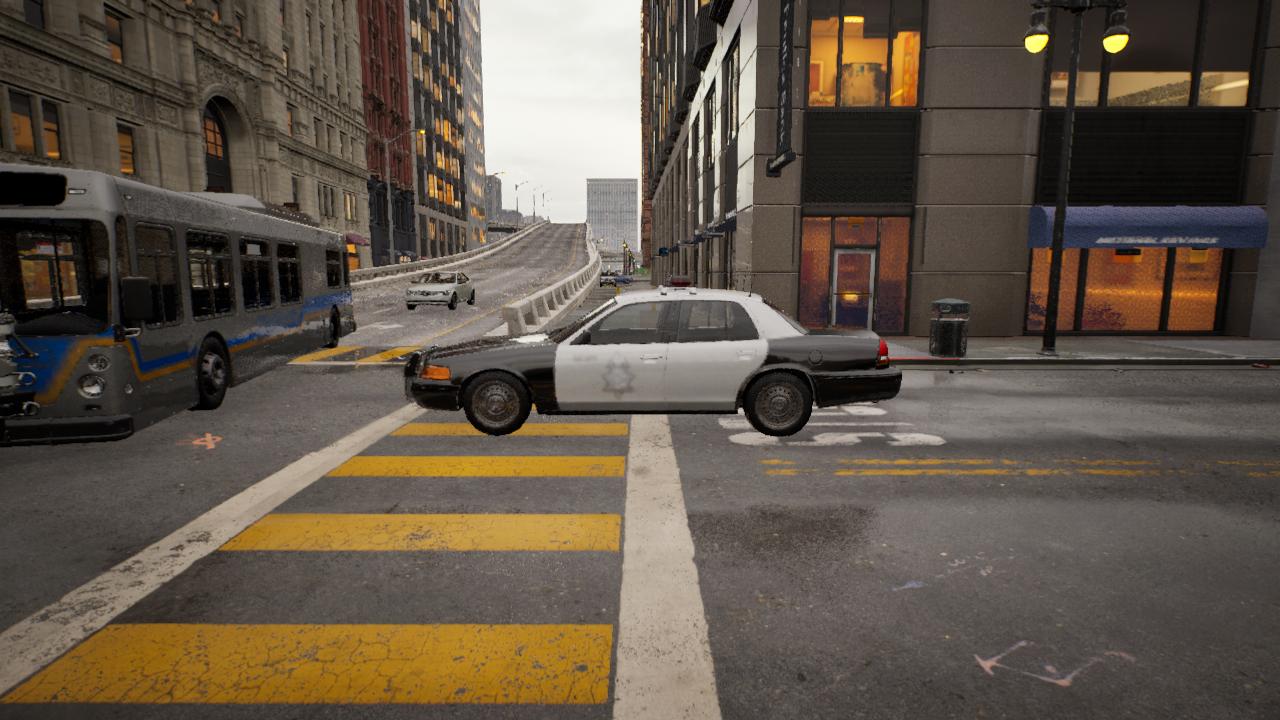
Venue: residential
Lighting: golden hour
Vehicle rig: sedan